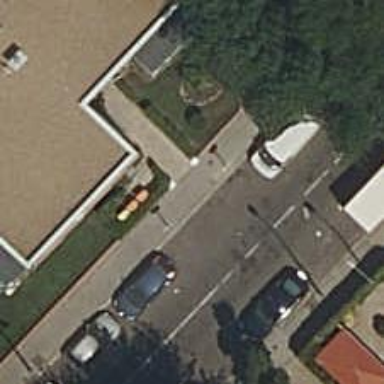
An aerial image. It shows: Footway surfaced with paving stones.